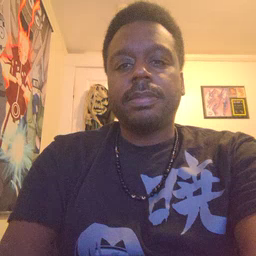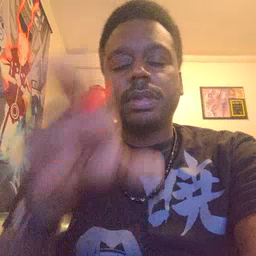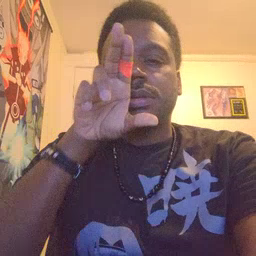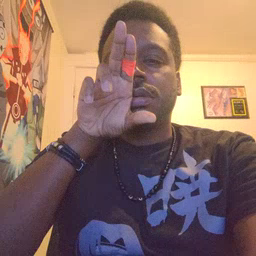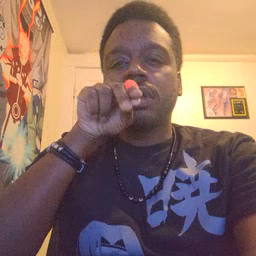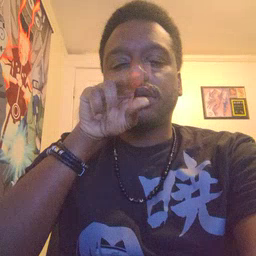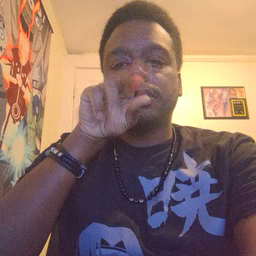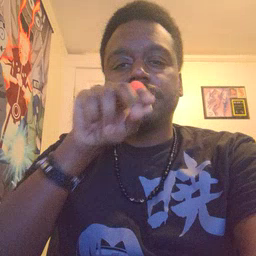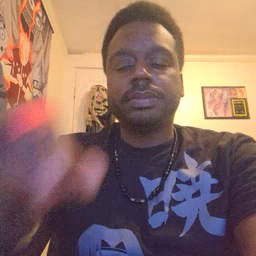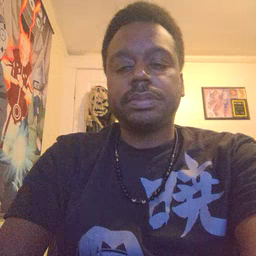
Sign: duck